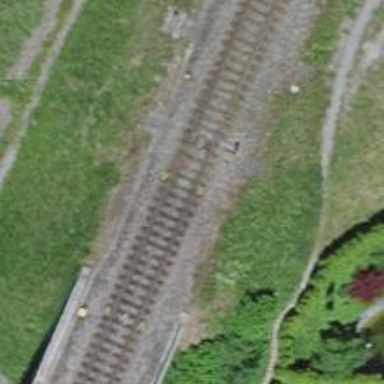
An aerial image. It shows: Railway switch.